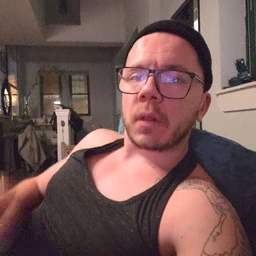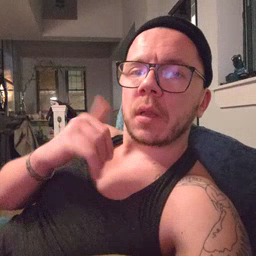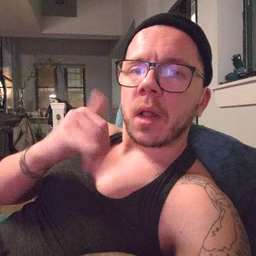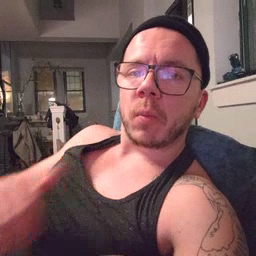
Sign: yellow